Field crop: maize
Growth stage: 2
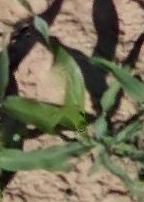
Species: maize